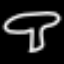
Label: mushroom